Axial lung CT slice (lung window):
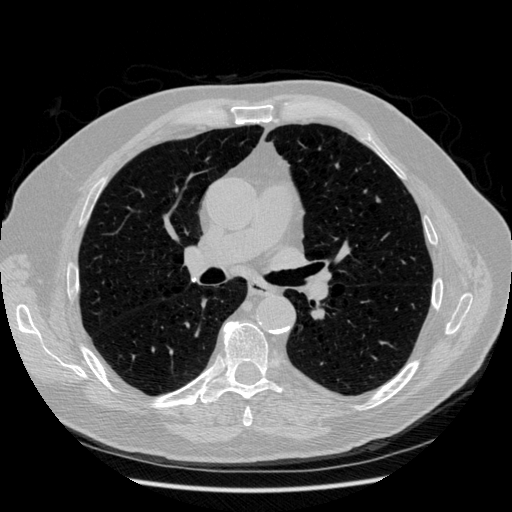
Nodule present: yes
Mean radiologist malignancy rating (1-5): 2